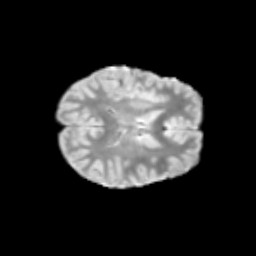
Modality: T2w
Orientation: axial
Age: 9
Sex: female
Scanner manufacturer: siemens
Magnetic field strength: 3 T
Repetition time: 3.8 s
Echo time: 0.07 s